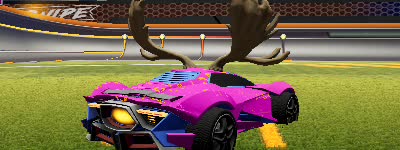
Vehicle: werewolf